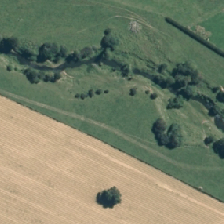
Land cover: deciduous_hardwood